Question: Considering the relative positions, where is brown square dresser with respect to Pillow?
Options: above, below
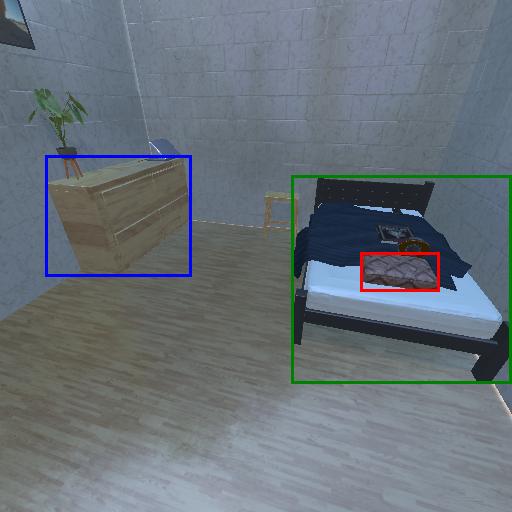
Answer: above